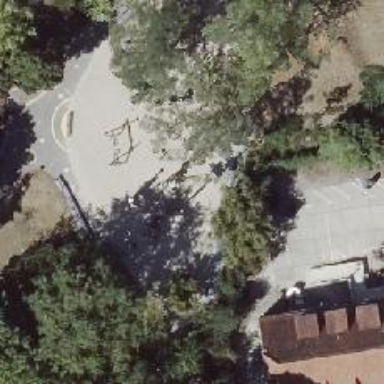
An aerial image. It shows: Playground structure.